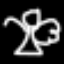
Label: angel